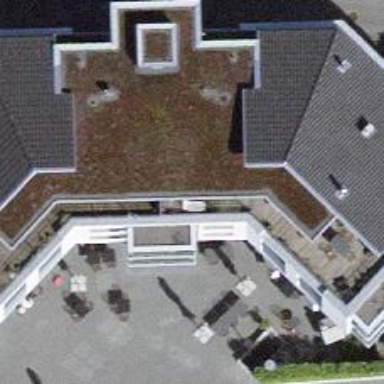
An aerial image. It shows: Cafe.